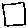
Label: square